Question: I have 40 lacks IP ranges like below image, need to find IP details with that IP ranges.

How to efficiently do it within 5ms time. Which DB need to use to store data and to query?
Tried with the following ways.
1. I have tried with the following solution, but it will efficient with an in-memory array, I need to find in 40 lacks rows, So, it won't be efficient. How to check if a given ip falls between a given ip range using node js
2. Also tried with MongoDB, Stored all 40 lacks rows in mongo collection, used $gte and $lte query. But it's response time is more than 150ms with local mongo server. For me, response time should be less than 5ms.
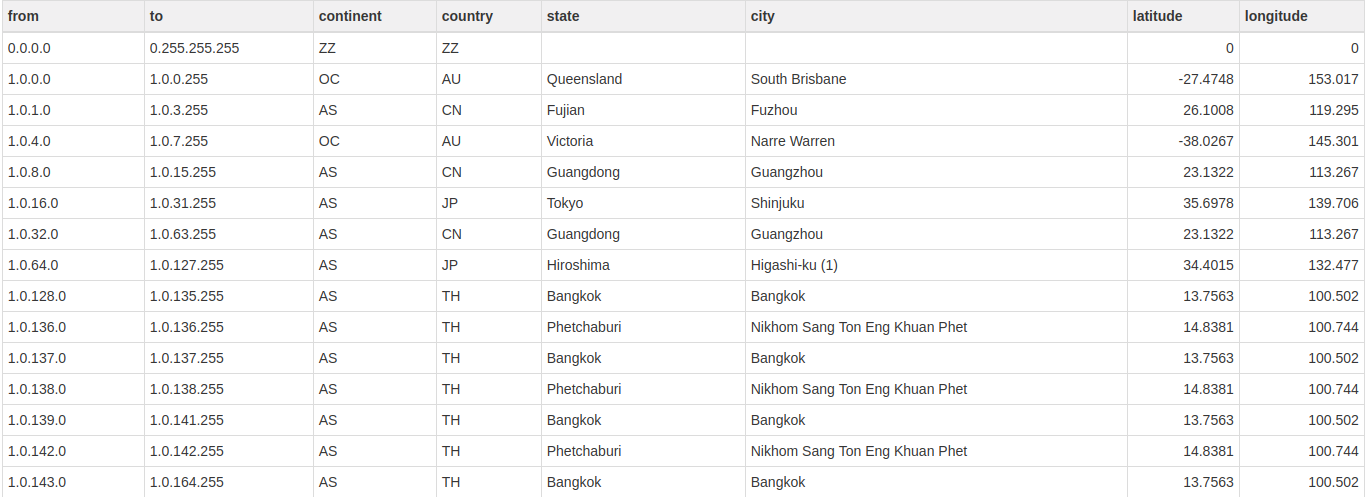
Answer: This data modeling pattern is used by many Aerospike users. The efficient way to do it is to have your and columns ip addresses in 32 bit integer format, and and have common first 24 bits.
for eg: from: 1.0.0.0 to: 1.0.0.255 - store as 32 bit ints. You lookup this record with its primary key which you will set as the common 24 bit value. i.e. 1.0.0 as the 24 bit integer. So if you want to lookup 1.0.0.21 ... you just go ahead and lookup the data in "1.0.0" primary key.
On Aerospike, this kind of read can be at sub-millisecond performance.
In your case, your ranges are not consistent. So, you have two choices - 1 - recreate your data in the 24 bit common format as I mention above, this will cause some of rows to become multiple rows but the lookup will be extremely fast. For example, from: 1.0.0.0 to: 1.0.1.255 will be separated with same rest of the data into 1.0.0.0 - 1.0.0.255 and 1.0.1.0 to 1.0.1.255. This means higher total number of records which is not an issue for Aerospike - you can easily store billions of records without affecting read latency of individual records.
Or you can use secondary index query on "from" - your ip > from, and add a predicate filter expression where your ip is < to, again your ip, from, to all in 32 bit int format which will return exactly one record back, if found. See <URL> This will be a bit slower than the first method I described but could still be under 5ms - you will have to test and see.
11/21/19 update - there is another way which may be easier. Use the field as a 32 bit integer as the primary key for the record. Create another record, in-memory namespace, as a sorted list of just all "to" entries - 400,000 in your case - which will fit in one record. Use LIST type, relative indexing to search by value and return relative index 0, which will return the correct value, which is also your primary key. You can then retrieve the entire record with it. Two reads, should be well under 5ms.